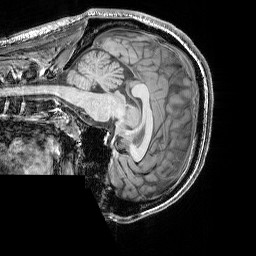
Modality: T1w
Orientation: sagittal
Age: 25
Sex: male
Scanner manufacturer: siemens
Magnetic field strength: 3 T
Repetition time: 1.9 s
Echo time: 0.00444 s